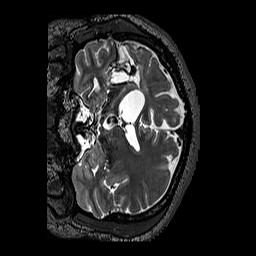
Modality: T2w
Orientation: coronal
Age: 42
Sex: male
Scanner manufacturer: siemens
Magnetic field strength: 3 T
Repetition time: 3.2 s
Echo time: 0.567 s